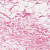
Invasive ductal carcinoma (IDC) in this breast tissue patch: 0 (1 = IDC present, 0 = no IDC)